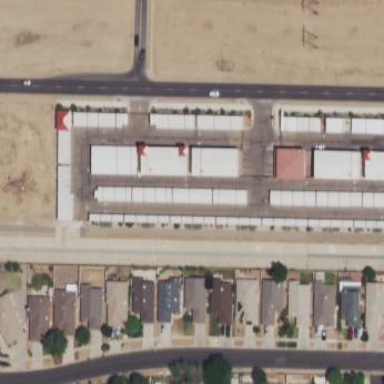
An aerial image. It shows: Area designated for garages used for storage rental.